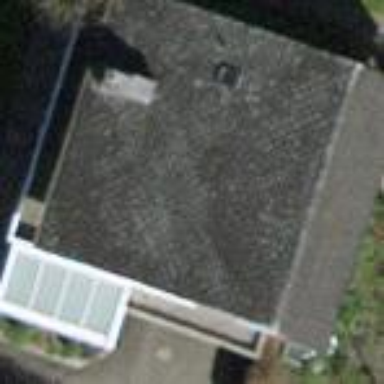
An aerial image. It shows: Building with tile roof.